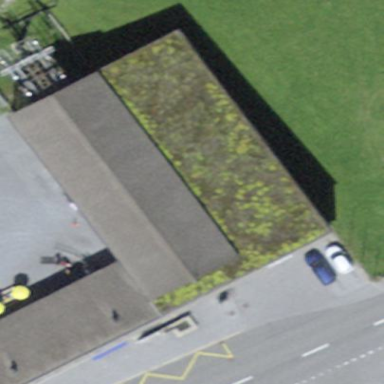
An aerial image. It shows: Service building.